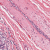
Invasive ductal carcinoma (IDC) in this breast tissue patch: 0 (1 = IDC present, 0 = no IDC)